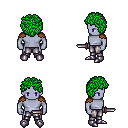
a pixel art fantasy rpg character, male body template, dark elf, purple skin, leather shoulder armor, metal pants, green curly afro hairstyle, metal boots, dagger, four views (front, back, left, right), 2x2 character sprite sheet, small pixel art, hard edges, no anti-aliasing